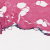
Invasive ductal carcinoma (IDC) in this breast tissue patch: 0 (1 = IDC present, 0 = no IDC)